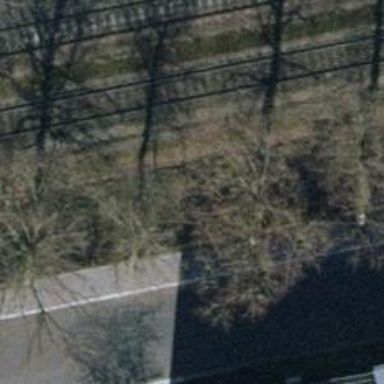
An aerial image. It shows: Tree-lined avenue.